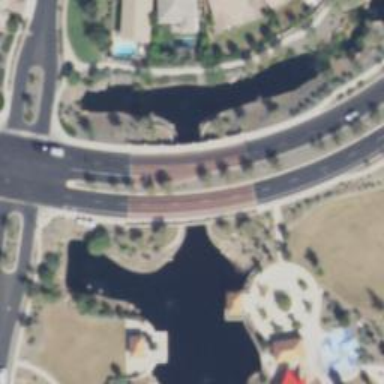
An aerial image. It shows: Footway on bridge.